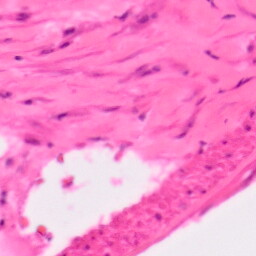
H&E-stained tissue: Colon